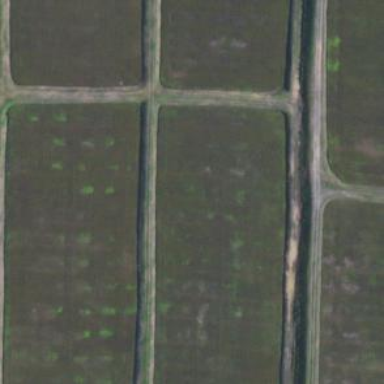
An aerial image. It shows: Farmland where cranberries are grown.